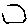
Label: hexagon